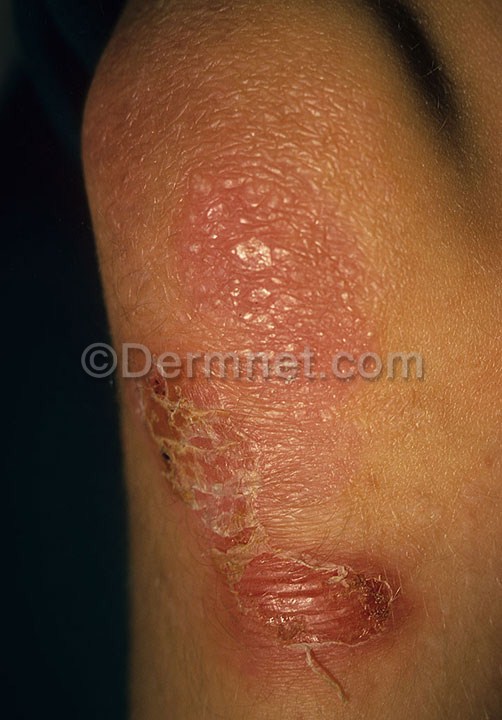
Disease: Bullous Disease Photos